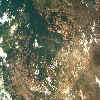
Label: land